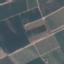
Land use / land cover: PermanentCrop